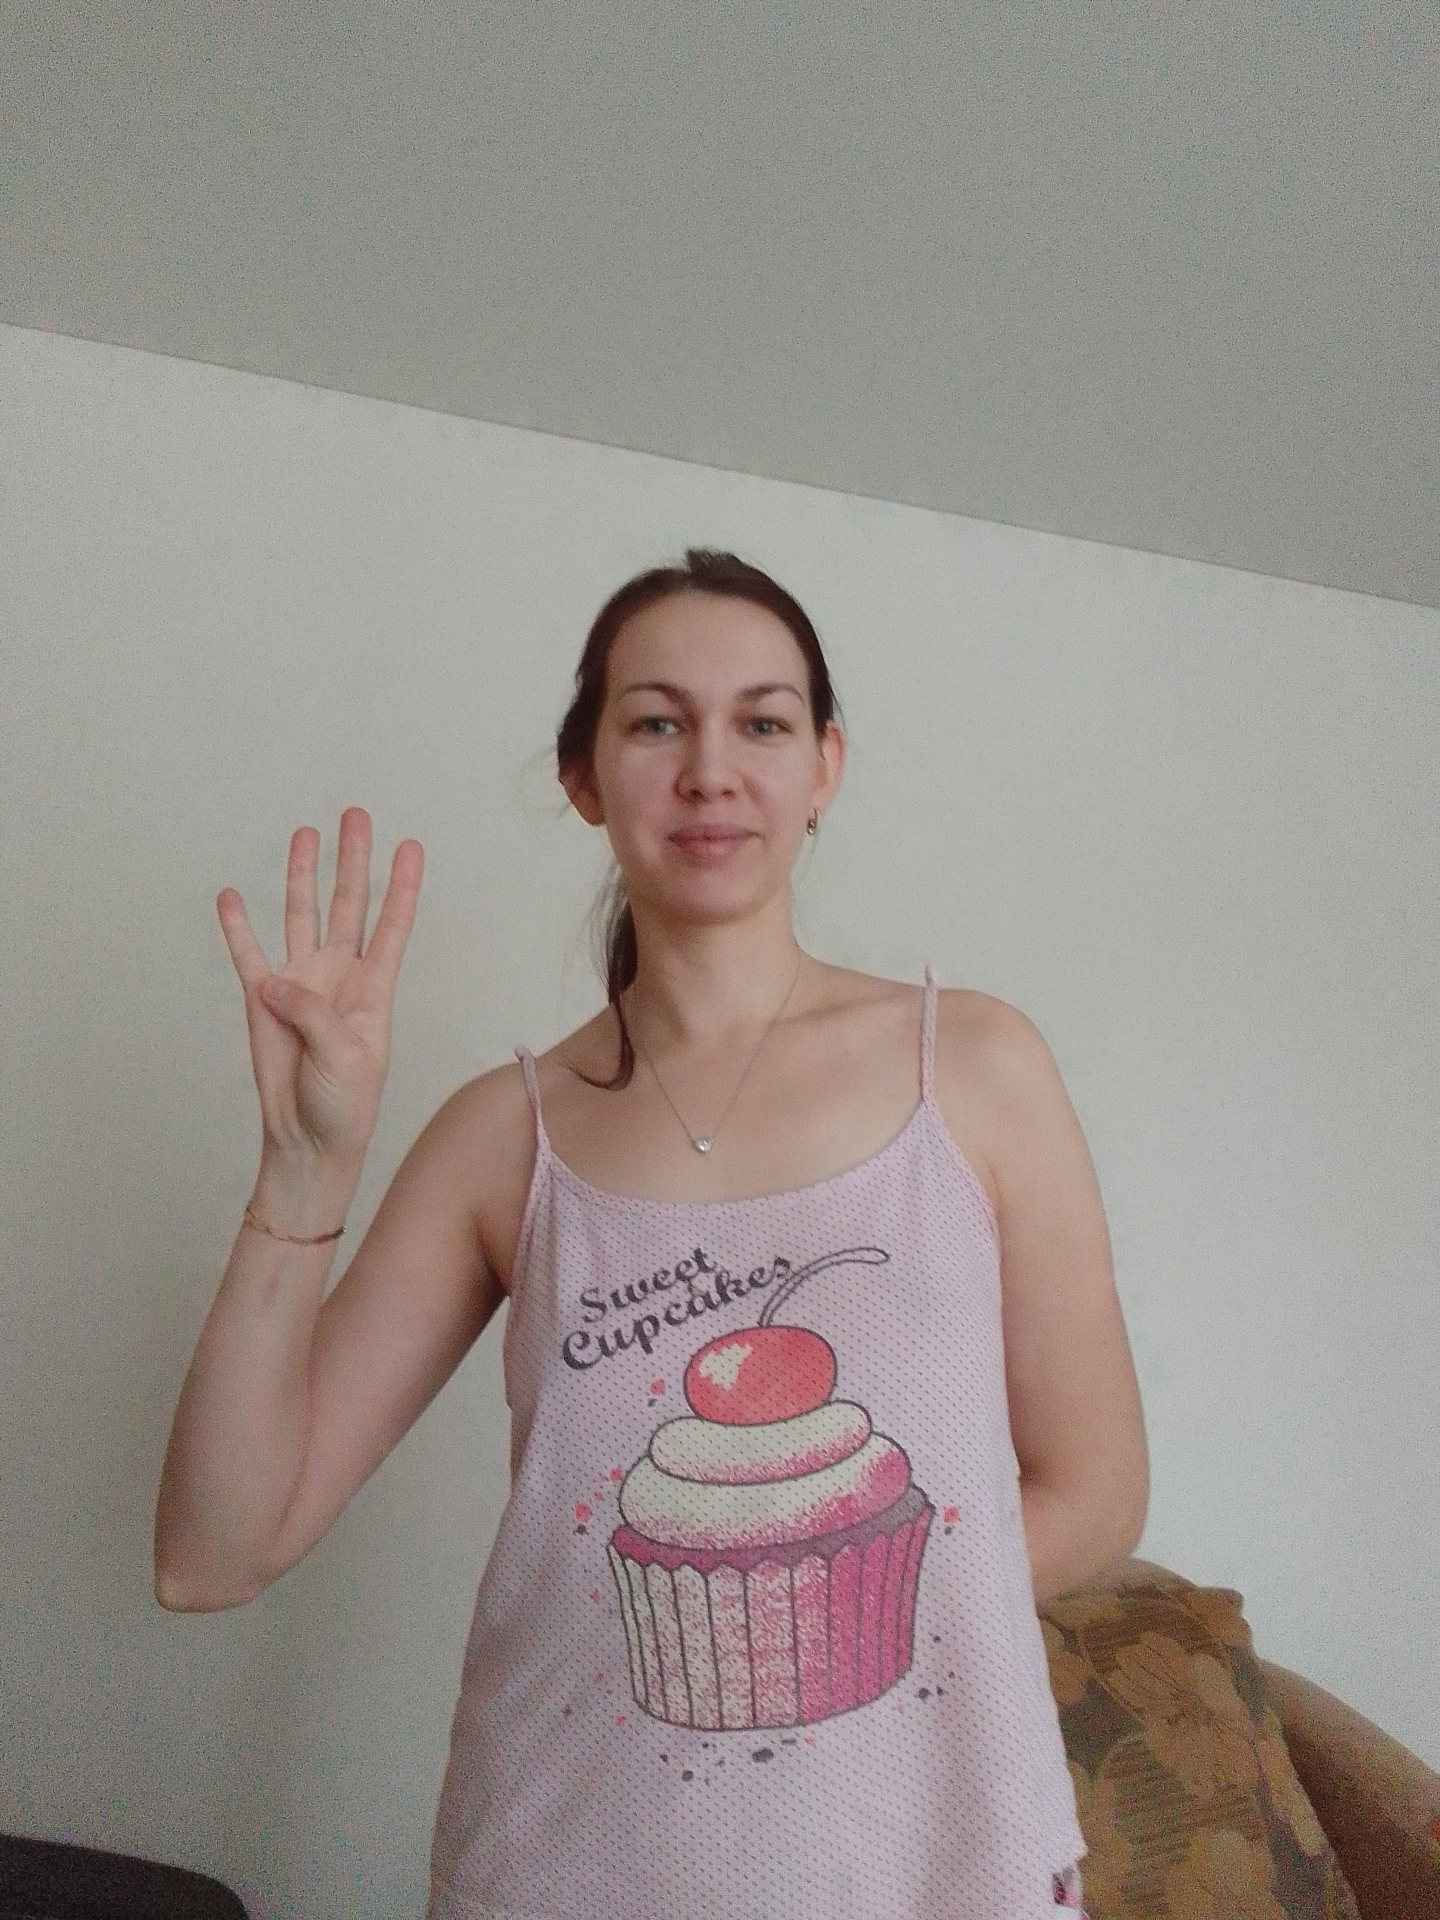
Label: noise